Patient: sex M, age 65
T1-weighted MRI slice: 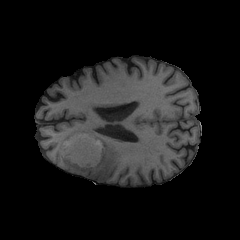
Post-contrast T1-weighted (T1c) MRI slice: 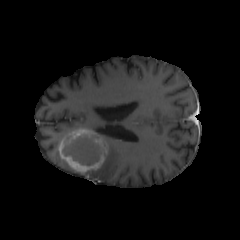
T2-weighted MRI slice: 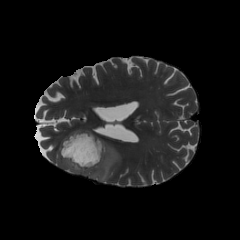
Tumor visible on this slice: yes
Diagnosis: Glioblastoma, IDH-wildtype
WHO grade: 4